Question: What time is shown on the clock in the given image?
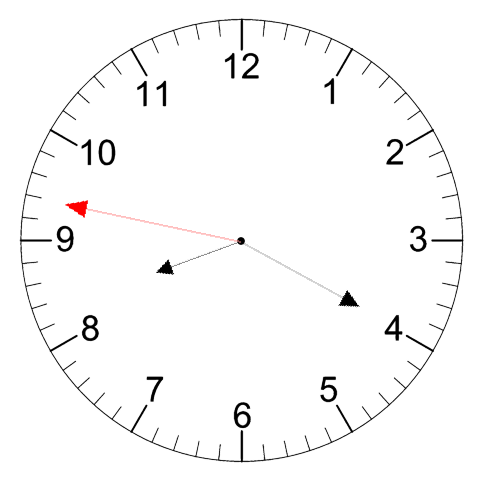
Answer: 08:19:47